Field crop: maize
Growth stage: 2
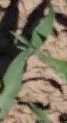
Species: maize